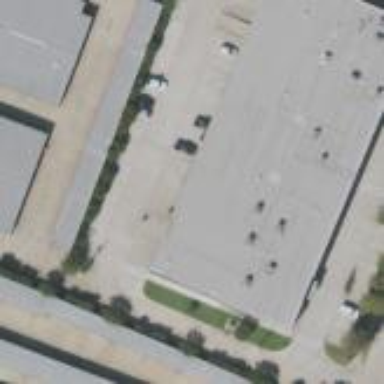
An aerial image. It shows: Commercial building with flat roof.